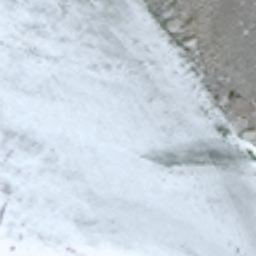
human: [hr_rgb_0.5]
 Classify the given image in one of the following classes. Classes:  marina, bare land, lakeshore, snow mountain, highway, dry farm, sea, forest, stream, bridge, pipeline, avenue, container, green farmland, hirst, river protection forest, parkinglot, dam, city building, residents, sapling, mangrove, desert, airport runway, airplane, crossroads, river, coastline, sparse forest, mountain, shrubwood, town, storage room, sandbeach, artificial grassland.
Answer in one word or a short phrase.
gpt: snow mountain